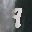
Label: 9